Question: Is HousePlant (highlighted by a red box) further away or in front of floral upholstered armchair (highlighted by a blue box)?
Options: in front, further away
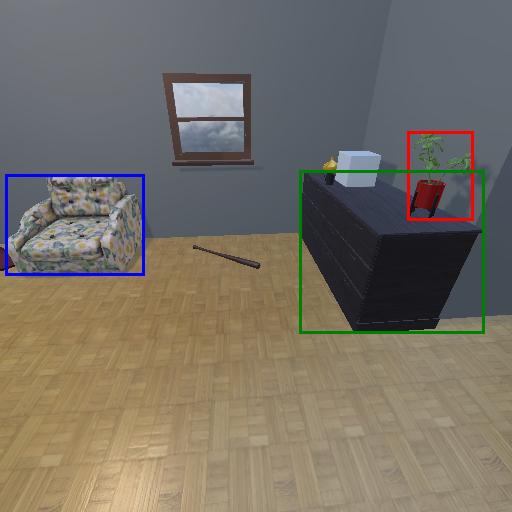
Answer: in front